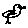
Label: bird